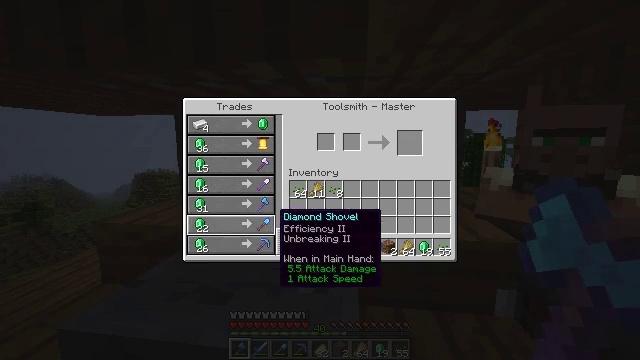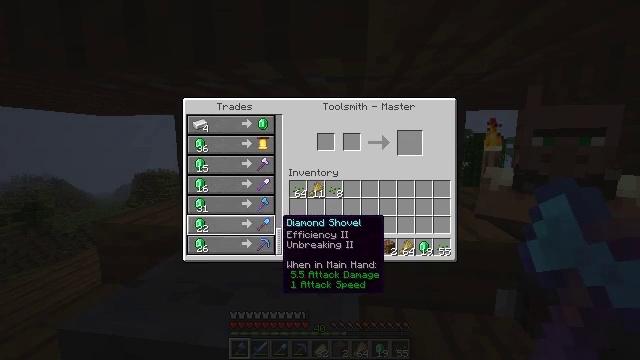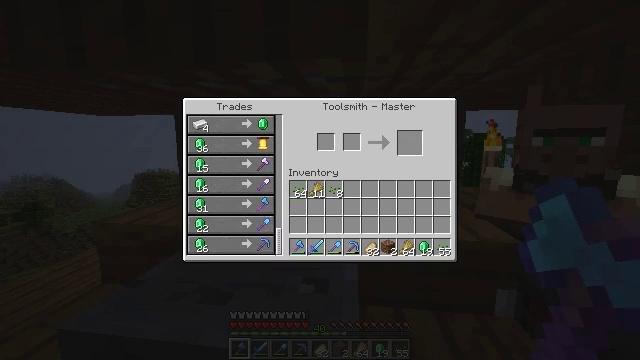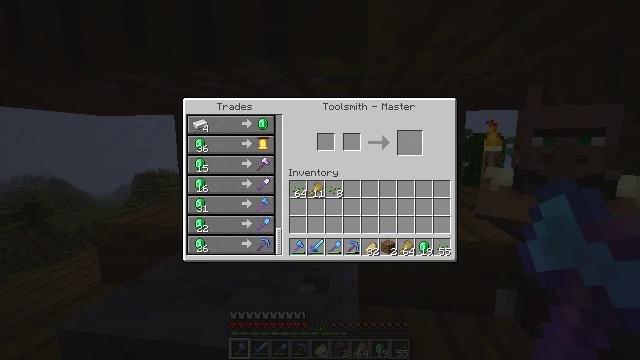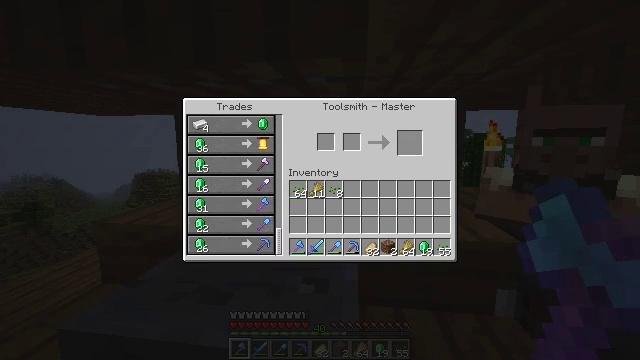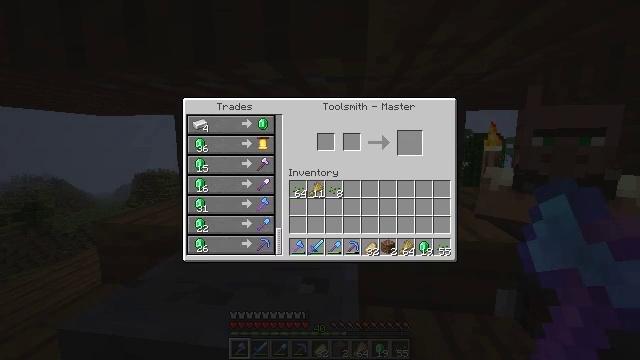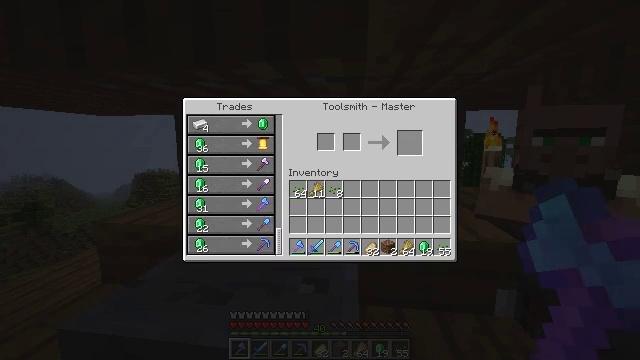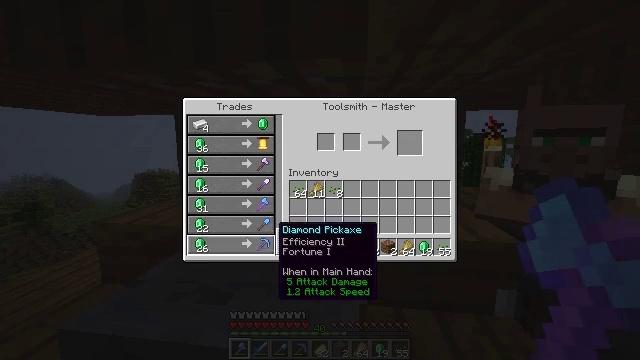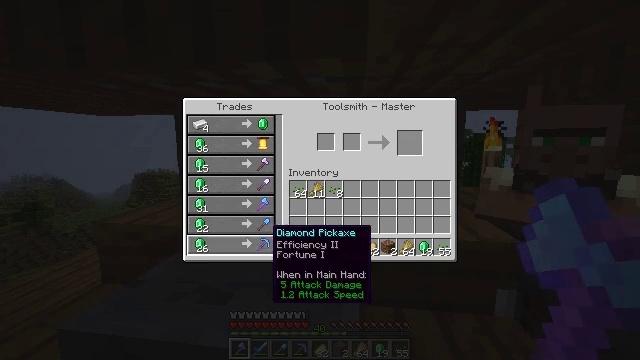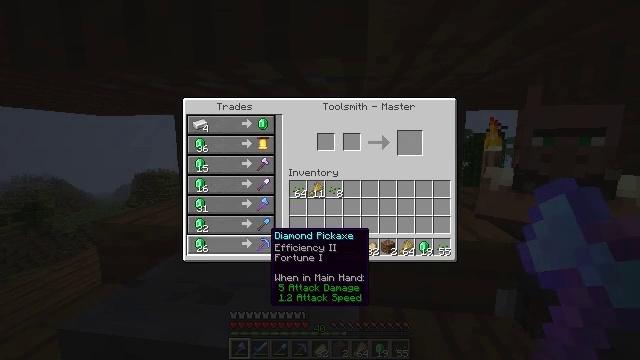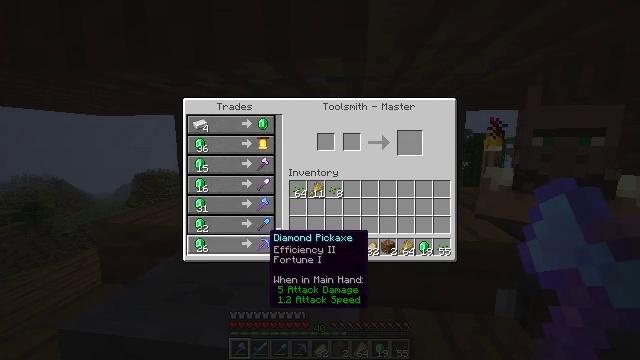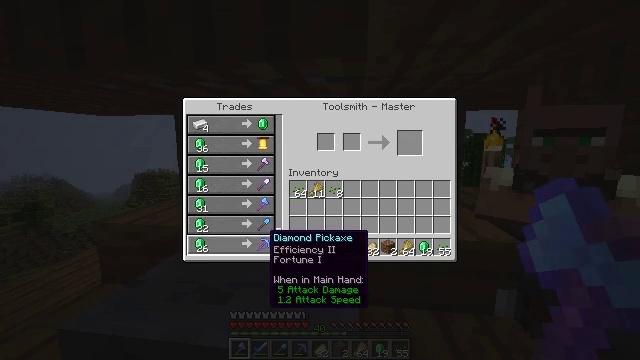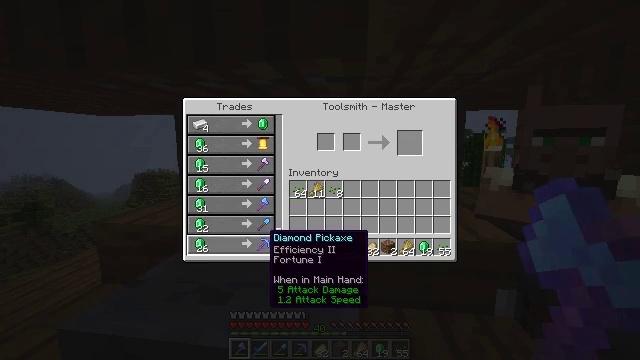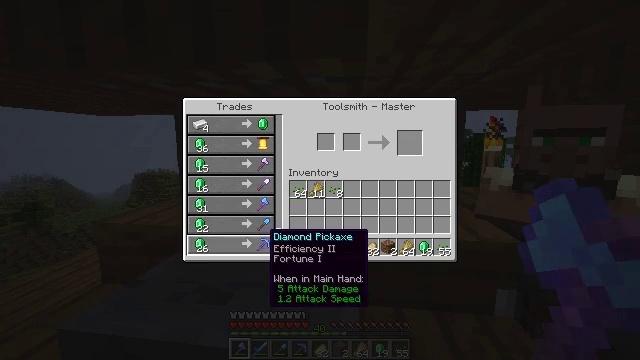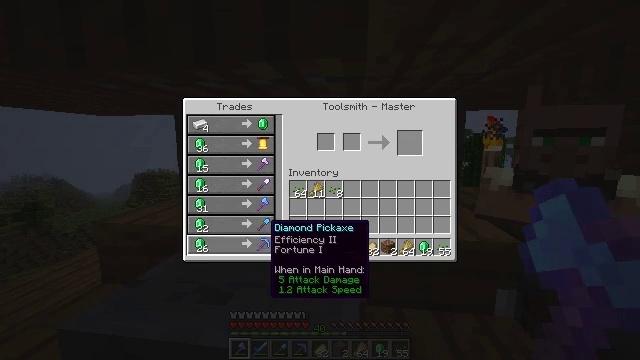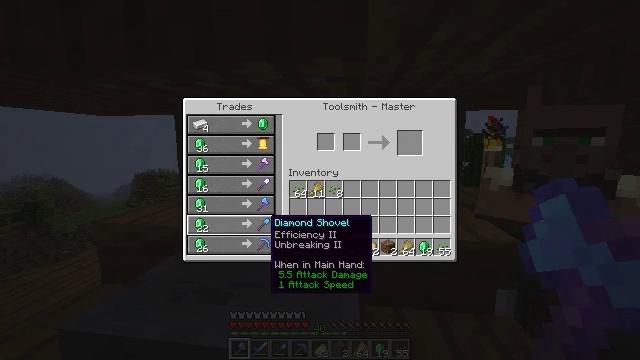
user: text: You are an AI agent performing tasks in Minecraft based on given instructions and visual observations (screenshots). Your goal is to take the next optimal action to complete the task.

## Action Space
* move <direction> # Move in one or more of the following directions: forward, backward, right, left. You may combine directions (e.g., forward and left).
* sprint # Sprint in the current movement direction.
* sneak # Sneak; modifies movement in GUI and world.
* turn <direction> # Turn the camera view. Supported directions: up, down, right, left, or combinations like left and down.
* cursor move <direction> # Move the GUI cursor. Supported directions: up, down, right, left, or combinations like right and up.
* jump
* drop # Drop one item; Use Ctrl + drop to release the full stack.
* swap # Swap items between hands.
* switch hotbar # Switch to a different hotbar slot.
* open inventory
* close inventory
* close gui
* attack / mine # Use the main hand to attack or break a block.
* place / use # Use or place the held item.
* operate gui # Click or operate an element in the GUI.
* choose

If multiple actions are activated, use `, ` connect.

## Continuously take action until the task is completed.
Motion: motion action
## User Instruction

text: Obtain a diamond hoe by crafting it with specific materials.
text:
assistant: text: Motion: no_op
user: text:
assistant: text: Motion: no_op
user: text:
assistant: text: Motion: no_op
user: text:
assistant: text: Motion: no_op
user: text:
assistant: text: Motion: no_op
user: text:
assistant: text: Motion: no_op
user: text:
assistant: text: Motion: cursor move left
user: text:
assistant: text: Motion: no_op
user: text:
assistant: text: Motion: no_op
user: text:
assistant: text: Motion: no_op
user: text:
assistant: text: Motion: no_op
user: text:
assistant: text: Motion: no_op
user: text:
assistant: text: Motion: no_op
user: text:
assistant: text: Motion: cursor move up
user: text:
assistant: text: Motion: no_op
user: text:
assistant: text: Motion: no_op
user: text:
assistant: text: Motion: no_op
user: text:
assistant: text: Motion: no_op
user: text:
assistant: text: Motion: no_op
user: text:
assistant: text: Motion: no_op
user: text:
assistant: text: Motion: no_op
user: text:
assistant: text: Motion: no_op
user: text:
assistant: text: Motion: no_op
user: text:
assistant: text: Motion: no_op
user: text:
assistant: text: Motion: no_op
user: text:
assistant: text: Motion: no_op
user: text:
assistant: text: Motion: no_op
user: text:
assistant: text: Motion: no_op
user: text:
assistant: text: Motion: no_op
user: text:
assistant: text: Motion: cursor move up